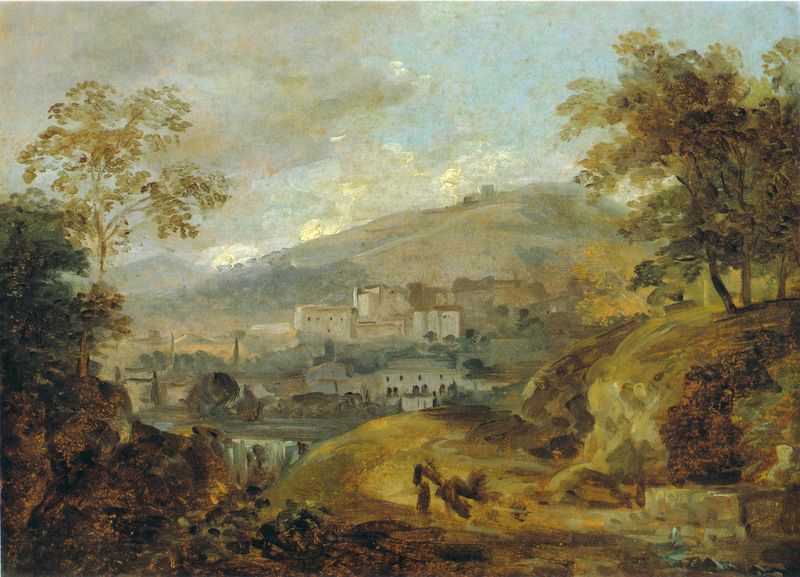
Titel: Isola di Sora
Künstler: Johann Georg von Dillis
Institution: (Privatbesitz)
Schlagwörter: baum, berg, blau, blätter, dunkel, gemälde, himmel, laub, wasser, weiß, wolken, bäume, fluss, gelb, grün, landschaft, ocker, see, stadt, teich, ufer, braun, fenster, hell, licht, skizze, strasse, ölbild, blick, gebäude, gras, haus, weg, wiese, wolke, beige, barock, stein, steine, öl, erde, häuser, hügel, natur, pappel, spiegelung, brücke, busch, büsche, pastos, pfad, rauch, sonne, sträucher, blatt, pflanzen, tal, wald, wasserfall, pferd, sommer, italien, ort, süden, studie, spuren, berge, fels, gebirge, dorf, mauer, farbe, luftperspektive, vegetation, herbst, hügellandschaft, bank, romantik, ölgemälde, ölfarbe, burg, diesig, wälder, leinwand, pinsel, sonnig, verwischt, reise, brauntöne, märchen, konstruktion, ölskizze, laubbäume, pinien, bräunlich, fesnter, toskana, flussufer, dillis, quelle, südlich, zitadelle, dunkeö, wolkendecke, pastelltöne, dörfchen, gebirhe, schloss burg, strtaße, lutsche, igkbraun